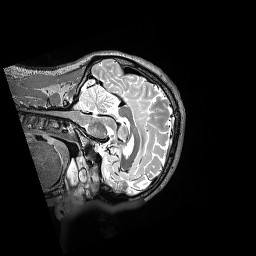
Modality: T2w
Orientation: sagittal
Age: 44
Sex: male